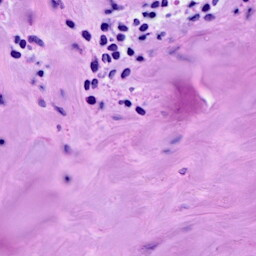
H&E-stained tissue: Breast